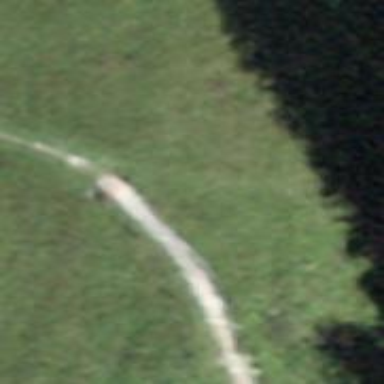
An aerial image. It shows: Path designated for hiking in the backcountry.